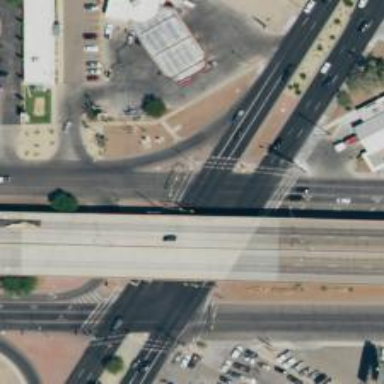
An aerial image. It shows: Asphalt road with secondary link. This road also serves as frontage road.